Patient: sex M, age 69
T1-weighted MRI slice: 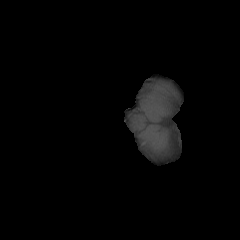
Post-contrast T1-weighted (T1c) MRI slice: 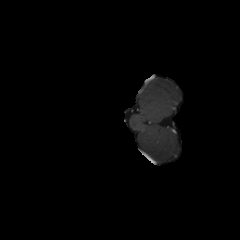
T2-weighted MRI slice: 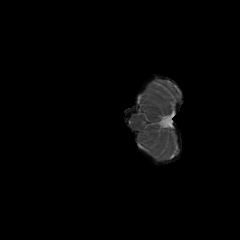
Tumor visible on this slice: no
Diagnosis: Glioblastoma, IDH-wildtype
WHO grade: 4